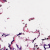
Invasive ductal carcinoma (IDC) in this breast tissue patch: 0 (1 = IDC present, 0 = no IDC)